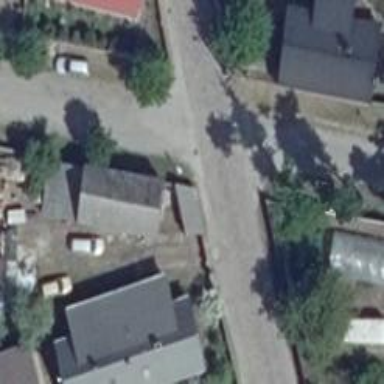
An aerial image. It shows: Residential road with shared lane for cyclists.